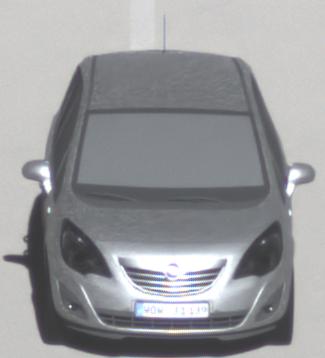
Make: Opel
Model: Meriva 1.4
Detailed model: Meriva (B)
Model produced from: 2010/05
Model produced until: 2013/11
Doors: 5
Color: white
Road condition: dry road
Daytime: morning or afternoon
Contrast: high contrast